Field crop: maize
Growth stage: 2
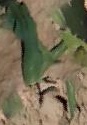
Species: maize